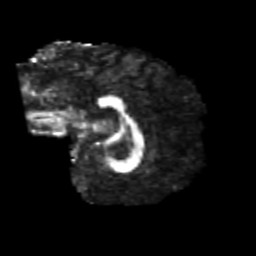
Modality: FA
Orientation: sagittal
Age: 21
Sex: female
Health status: healthy
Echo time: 0.074 s